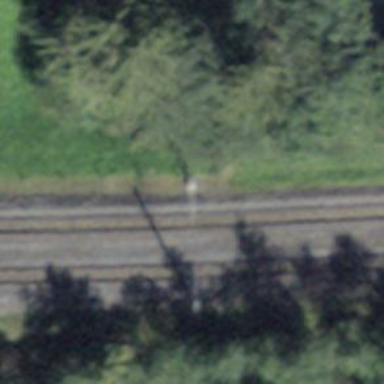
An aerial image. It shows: Narrow-gauge railway with single track. The railway is electrified with contact line.